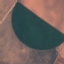
Label: AnnualCrop